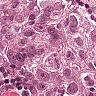
Metastatic tissue present: yes